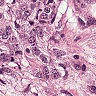
Metastatic tissue present: yes